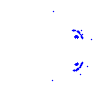
Particle: proton